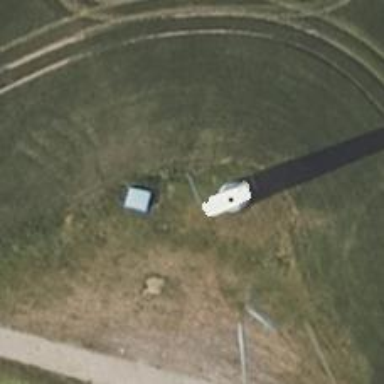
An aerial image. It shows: Wind generator of the horizontal axis type made by Vestas.